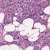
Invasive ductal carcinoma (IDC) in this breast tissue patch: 1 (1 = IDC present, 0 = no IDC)